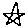
Label: star